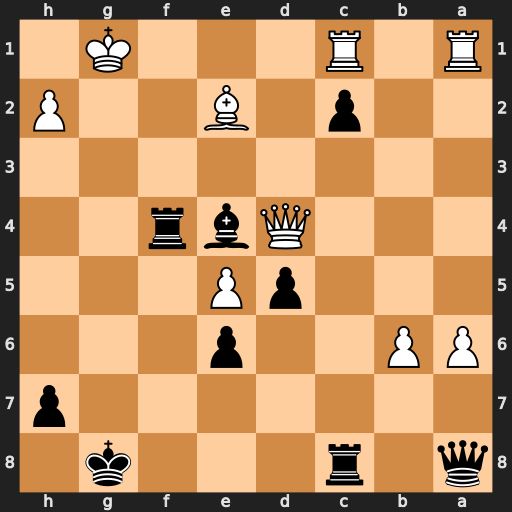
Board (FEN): q1r3k1/7p/PP2p3/3pP3/3Qbr2/8/2p1B2P/R1R3K1
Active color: b
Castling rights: -
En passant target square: -
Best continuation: Kh8 Ra3 Rg8+ Rg3 Rxg3+ hxg3 Qg8 Qe3 Rh4 Rxc2 d4 Qxe4 Rxe4